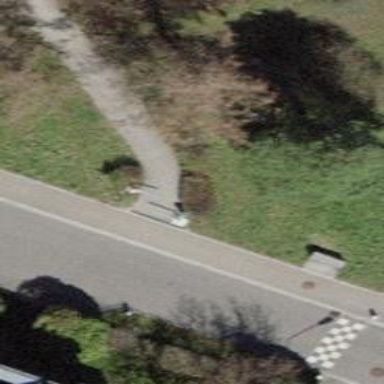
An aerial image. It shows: Double cycle barrier is in place.